Question: I have the following error with my ASP.NET web site. I have just moved it to another PC. Got IIS running, SQL Server Express & changed the Data Source machine name to the new machine name. However on any page with DB access, I get the error shown in the screenshot:

innovations-news.aspx creates a new DataContext thus:
'''
dataContext = new DataContext(Config.ConnectionString);
'''
My Config class returns the connection string based on current IP. For example:
'''
return ConfigurationManager.ConnectionStrings["Development"].ConnectionString;
'''
Which is in web.config:
'''
<connectionStrings>
<add name="Development" connectionString="Data Source=WORK51C0\SQLEXPRESS;Initial Catalog=Jri;Integrated Security=True;" providerName="System.Data.SqlClient"/>
</connectionStrings>
'''
The following is from LinqToSql1.designer.cs
'''
public DataContext() :
base(global::Jri.Data.Properties.Settings.Default.JriConnectionString1, mappingSource)
{
OnCreated();
}
public DataContext(string connection) :
base(connection, mappingSource)
{
OnCreated();
}
public DataContext(System.Data.IDbConnection connection) :
base(connection, mappingSource)
{
OnCreated();
}
public DataContext(string connection, System.Data.Linq.Mapping.MappingSource mappingSource) :
base(connection, mappingSource)
{
OnCreated();
}
public DataContext(System.Data.IDbConnection connection, System.Data.Linq.Mapping.MappingSource mappingSource) :
base(connection, mappingSource)
{
OnCreated();
}
'''
Any advice on how best to debug this? Or perhaps even you know whats wrong?!
Thanks,
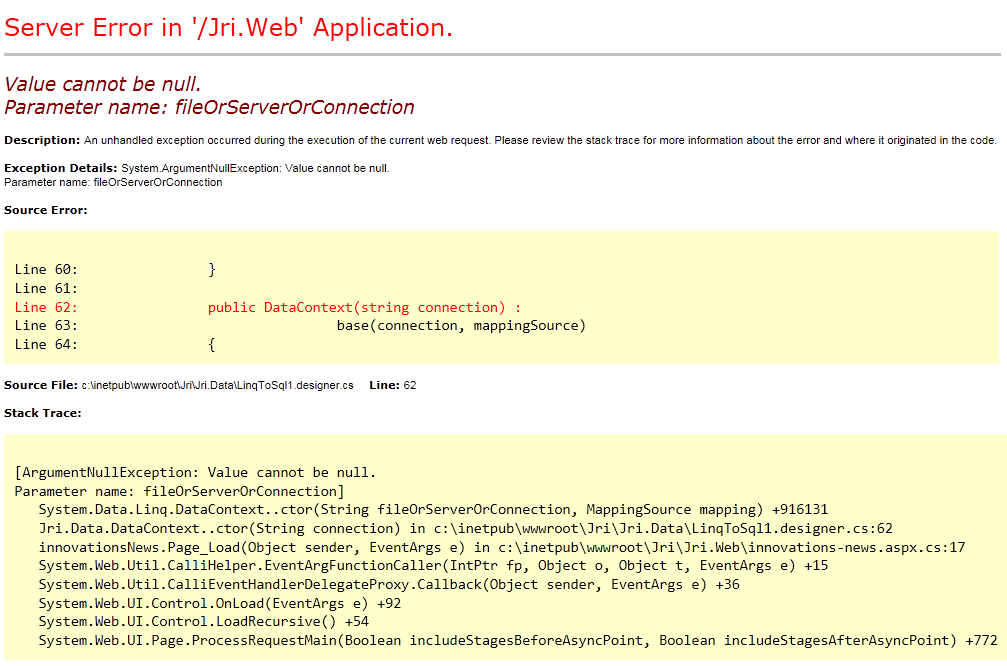
Answer: OK well this was an access problem that My Config class with ConfigurationManager. So my temporary solution has been to have the connection string directly outputted by this class rather than try to get it from web.config.